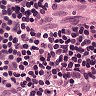
Metastatic tissue present: yes